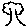
Label: tree